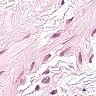
Metastatic tissue present: no